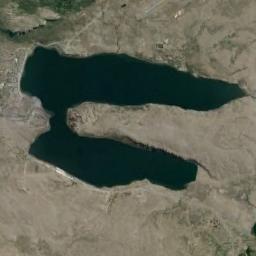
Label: lake